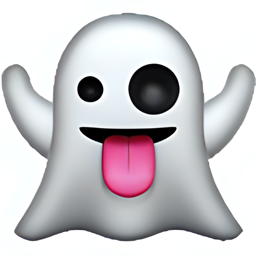
Name: ghost
Emoji: 👻
Group: Smileys & Emotion
Sub-group: face-costume